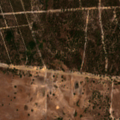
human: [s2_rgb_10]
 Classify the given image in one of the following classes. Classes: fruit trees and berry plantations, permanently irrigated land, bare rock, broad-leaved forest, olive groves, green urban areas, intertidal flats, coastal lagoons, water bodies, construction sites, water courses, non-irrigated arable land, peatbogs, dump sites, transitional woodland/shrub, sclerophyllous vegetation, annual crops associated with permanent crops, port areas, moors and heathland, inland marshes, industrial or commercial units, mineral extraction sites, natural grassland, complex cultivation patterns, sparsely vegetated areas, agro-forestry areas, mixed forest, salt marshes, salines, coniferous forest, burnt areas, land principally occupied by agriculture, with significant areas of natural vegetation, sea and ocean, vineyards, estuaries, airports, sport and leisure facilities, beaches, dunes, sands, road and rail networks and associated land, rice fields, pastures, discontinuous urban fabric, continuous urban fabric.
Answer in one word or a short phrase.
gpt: pastures, broad-leaved forest, coniferous forest, transitional woodland/shrub